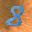
Label: 8